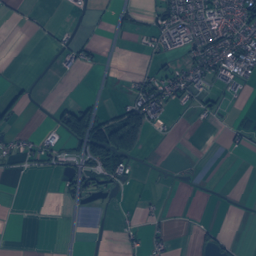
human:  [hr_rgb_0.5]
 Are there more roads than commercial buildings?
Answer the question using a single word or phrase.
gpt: yes

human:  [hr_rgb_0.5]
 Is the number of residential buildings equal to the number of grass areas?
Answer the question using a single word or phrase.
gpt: no

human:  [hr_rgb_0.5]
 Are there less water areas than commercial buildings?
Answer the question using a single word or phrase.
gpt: no

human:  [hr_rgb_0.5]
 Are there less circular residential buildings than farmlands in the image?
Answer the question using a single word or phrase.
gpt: yes

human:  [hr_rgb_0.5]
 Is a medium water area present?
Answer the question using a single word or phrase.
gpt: yes

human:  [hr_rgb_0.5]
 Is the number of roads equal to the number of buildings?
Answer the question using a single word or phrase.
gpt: no

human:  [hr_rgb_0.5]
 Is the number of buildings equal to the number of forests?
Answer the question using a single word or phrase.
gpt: no

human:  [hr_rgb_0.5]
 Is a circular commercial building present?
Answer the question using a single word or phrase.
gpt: no

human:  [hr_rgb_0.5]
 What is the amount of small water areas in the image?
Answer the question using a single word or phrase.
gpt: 21

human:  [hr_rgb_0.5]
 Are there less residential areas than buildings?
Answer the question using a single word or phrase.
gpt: yes

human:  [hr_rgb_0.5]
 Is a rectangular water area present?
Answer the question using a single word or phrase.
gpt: yes

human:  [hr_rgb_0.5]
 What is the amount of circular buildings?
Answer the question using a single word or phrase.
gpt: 5

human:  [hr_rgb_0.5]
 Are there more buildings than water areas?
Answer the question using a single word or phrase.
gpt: yes

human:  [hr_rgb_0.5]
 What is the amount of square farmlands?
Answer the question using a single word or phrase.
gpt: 0

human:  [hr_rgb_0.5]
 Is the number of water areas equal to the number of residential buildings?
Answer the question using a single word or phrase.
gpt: no

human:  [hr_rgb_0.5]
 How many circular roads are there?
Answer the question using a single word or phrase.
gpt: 0

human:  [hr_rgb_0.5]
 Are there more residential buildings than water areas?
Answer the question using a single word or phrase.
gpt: yes

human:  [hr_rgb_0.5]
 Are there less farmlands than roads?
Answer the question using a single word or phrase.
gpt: yes

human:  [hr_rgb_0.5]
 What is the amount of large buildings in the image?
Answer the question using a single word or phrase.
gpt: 1

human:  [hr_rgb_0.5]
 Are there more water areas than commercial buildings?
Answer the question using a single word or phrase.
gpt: yes

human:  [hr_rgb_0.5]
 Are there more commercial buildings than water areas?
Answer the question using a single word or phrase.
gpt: no

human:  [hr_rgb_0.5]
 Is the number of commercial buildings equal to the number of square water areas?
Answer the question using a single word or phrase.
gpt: no

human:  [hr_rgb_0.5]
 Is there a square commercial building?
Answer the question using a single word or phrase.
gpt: no

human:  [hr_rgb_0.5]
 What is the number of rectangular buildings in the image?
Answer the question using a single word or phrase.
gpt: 1136

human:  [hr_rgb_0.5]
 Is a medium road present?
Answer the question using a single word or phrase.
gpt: no

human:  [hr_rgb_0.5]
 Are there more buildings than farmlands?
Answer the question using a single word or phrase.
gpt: yes

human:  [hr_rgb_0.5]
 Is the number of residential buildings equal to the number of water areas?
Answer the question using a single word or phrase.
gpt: no

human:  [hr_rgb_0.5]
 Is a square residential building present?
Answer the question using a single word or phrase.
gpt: yes

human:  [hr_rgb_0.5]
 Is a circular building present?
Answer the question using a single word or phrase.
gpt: yes

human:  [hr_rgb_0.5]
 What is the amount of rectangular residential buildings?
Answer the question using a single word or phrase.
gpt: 1044

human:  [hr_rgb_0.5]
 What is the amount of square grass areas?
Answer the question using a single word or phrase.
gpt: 1

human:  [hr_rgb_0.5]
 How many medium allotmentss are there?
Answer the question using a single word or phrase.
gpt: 40

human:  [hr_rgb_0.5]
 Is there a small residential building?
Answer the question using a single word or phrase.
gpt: yes

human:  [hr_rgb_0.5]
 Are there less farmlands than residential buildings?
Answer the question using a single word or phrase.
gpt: yes

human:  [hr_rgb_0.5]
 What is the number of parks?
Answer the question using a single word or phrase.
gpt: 1

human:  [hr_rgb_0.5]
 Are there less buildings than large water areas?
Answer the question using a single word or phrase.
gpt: no